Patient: sex M, age 61
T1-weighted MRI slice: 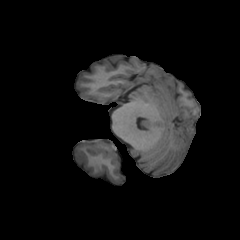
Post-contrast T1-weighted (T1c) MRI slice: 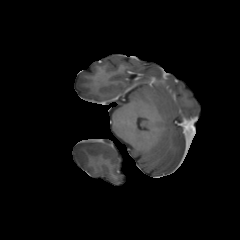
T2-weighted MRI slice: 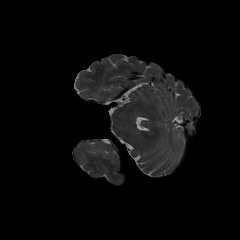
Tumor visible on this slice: no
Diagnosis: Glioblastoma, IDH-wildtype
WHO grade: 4